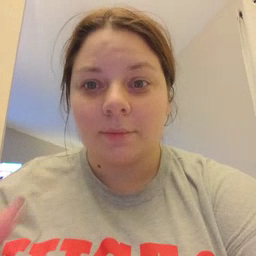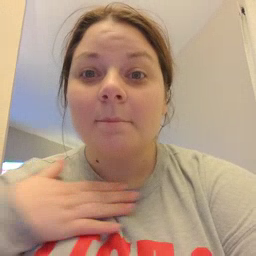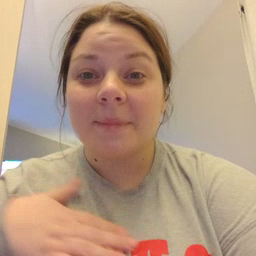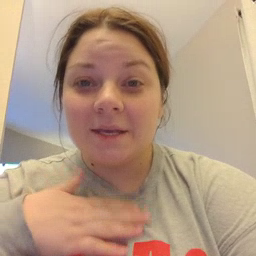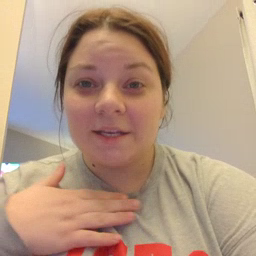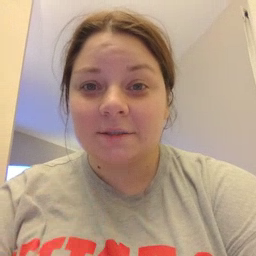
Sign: please